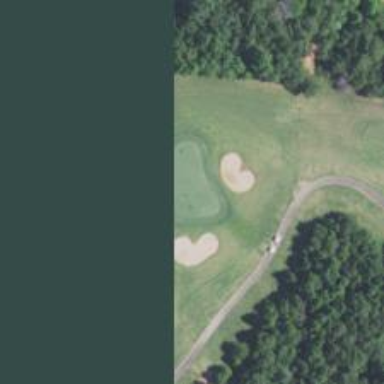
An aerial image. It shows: Golf hole.